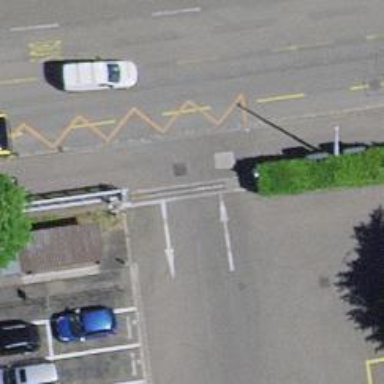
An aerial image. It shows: Platform for public transport is situated by the road.